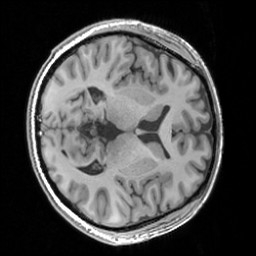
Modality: T1w
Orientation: axial
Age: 35
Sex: male